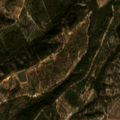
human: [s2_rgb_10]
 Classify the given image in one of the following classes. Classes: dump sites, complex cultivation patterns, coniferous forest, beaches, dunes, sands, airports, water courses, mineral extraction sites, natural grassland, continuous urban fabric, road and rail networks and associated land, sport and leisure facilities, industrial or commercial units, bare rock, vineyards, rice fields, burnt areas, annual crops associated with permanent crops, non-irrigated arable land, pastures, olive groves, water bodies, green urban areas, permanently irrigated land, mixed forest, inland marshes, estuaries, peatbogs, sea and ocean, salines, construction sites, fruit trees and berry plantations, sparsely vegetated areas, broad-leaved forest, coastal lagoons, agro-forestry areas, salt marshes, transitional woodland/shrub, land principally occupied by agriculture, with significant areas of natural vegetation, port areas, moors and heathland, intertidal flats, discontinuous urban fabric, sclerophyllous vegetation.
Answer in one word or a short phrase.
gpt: broad-leaved forest, mixed forest, transitional woodland/shrub